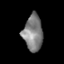
Tissue: skin
Cell type: Epithelial cells
Senescence score: 0.2844
Nuclear area (px): 685
Mean DAPI intensity: 127.648